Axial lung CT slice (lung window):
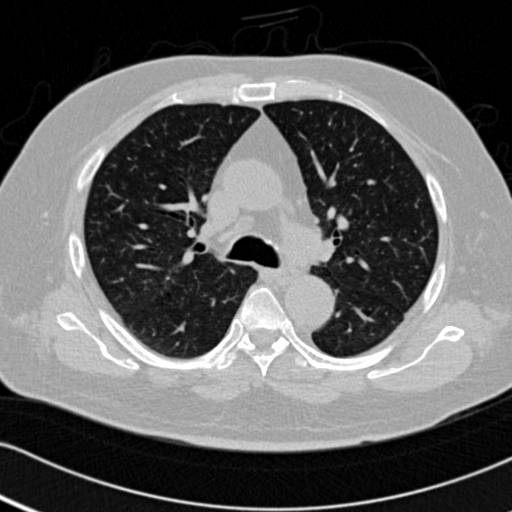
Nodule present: no